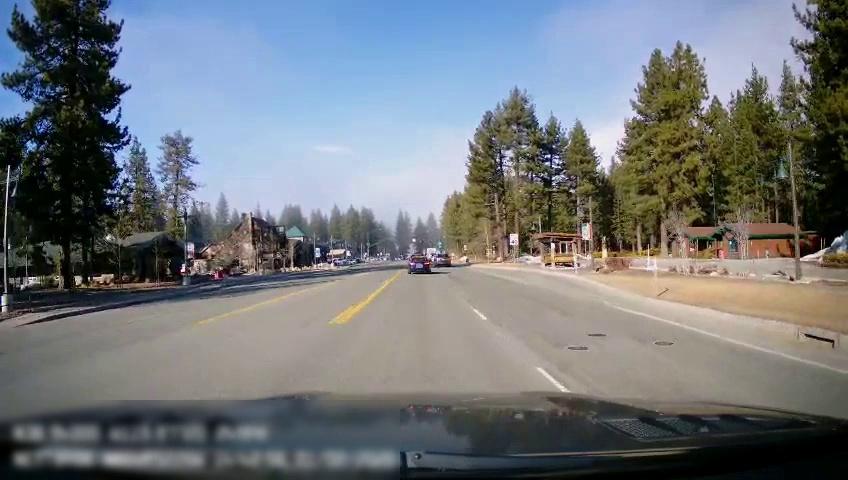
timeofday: Day
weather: Sunny
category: Drivable Space
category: Vehicles | SUV
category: Vehicles | Car
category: Lanes | Opposite Lane
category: Lanes | Current Lane
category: Lanes | Current Lane
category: Lanes | Alternate Lane
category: Traffic | Signs